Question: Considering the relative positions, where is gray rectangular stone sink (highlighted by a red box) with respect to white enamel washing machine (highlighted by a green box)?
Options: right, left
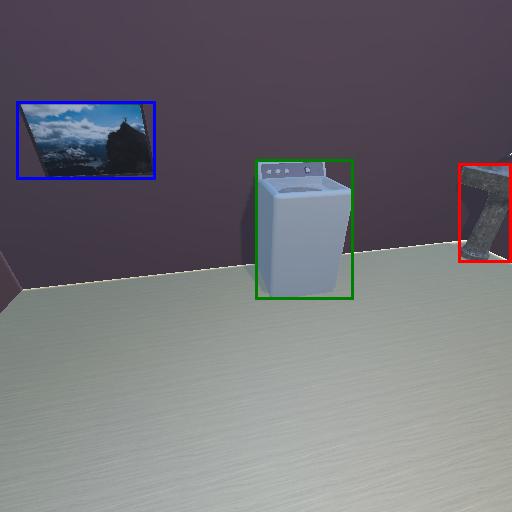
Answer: right